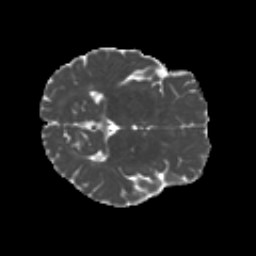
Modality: MD
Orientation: axial
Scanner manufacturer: siemens
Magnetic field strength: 3 T
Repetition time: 4.16 s
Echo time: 0.0806 s